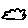
Label: cloud